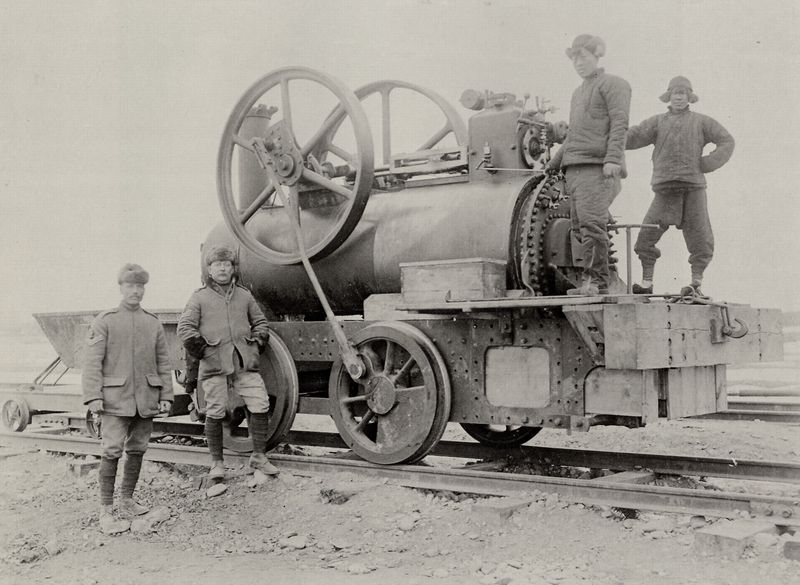
Titel: Frühe chinesische Eisenbahn
Künstler: Chinesischer Photograph
Schlagwörter: dunkel, mann, weiß, sand, grau, hell, licht, männer, schwarz, weg, mütze, mützen, pelz, stehen, steine, kalt, pose, arbeit, räder, schuhe, hosen, russland, wüste, zug, speichen, arbeiter, rad, krieg, soldaten, nieten, foto, fotografie, posen, vier, eisen, maschine, porträts, asien, schwarzweiss, uniformen, jacken, staub, industrialisierung, bahn, eisenbahn, lok, lokomotive, gleis, gleise, lock, schiene, schienen, pelzmütze, kessel, dampfmaschine, lore, hebel, mongolei, mongolen, asiaten, japaner, krief, sibirien, antrieb, schienenfahrzeug, zugmaschine, pleulstange, historienfotografie, dampmachine